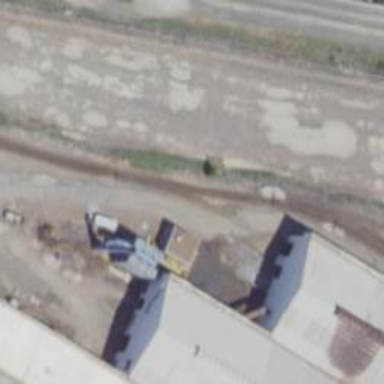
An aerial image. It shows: Railway spur service.